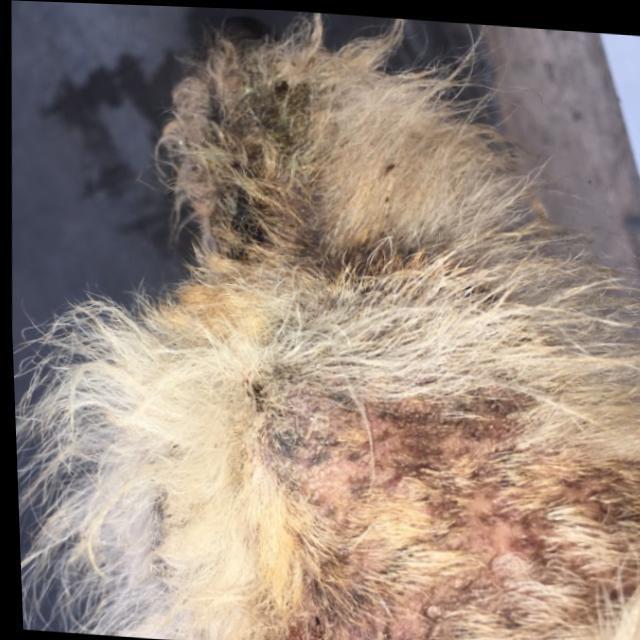
Canine demodicosis (Demodex mange) — caused by Demodex canis mites. Presents with alopecia, follicular papules, pustules, and comedones. Often localized on face and forelimbs.